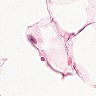
Metastatic tissue present: no